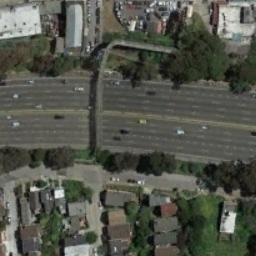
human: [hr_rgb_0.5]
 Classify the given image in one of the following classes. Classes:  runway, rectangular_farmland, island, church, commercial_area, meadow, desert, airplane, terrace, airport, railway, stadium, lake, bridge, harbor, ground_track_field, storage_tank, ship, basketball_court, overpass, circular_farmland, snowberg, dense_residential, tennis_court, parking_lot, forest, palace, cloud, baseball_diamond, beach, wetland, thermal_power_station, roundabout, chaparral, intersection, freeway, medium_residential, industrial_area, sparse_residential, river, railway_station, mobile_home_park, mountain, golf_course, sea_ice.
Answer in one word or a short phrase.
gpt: freeway